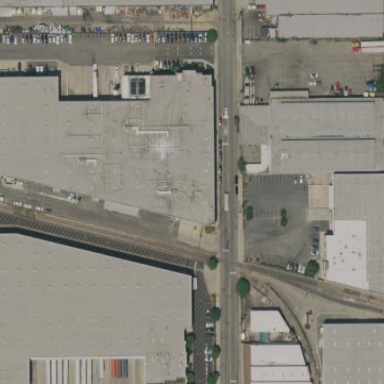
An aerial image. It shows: Warehouse.